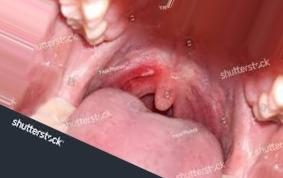
Condition: Mouth Ulcer